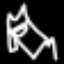
Label: bed